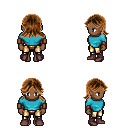
a pixel art fantasy rpg character, female body template, human, dark skin, teal long-sleeve shirt, gold greaves, brown loose hair, leather bracers, maroon shoes, four views (front, back, left, right), 2x2 character sprite sheet, small pixel art, hard edges, no anti-aliasing